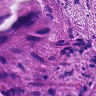
Metastatic tissue present: yes